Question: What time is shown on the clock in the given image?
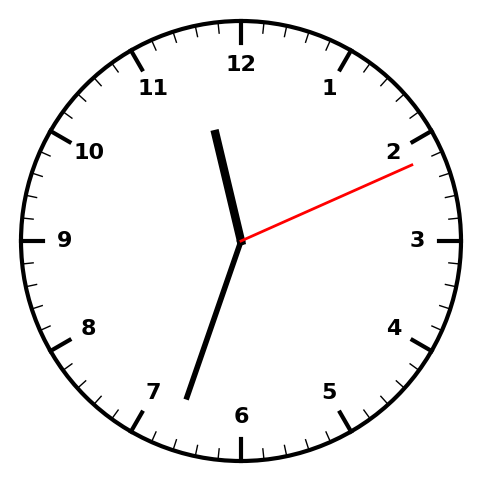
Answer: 11:33:11